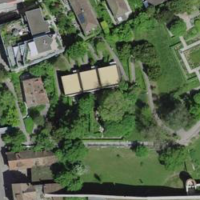
EUNIS habitat code: 53
Species observed at this site:
Lapsana communis
Carpinus betulus